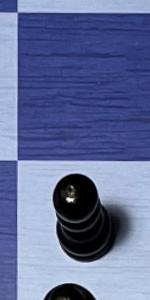
Label: Pawn_Black